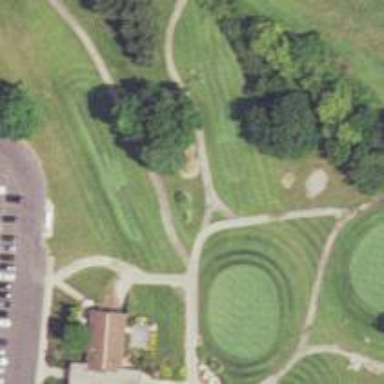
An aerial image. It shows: Service road used as golf cart path.